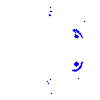
Particle: electron